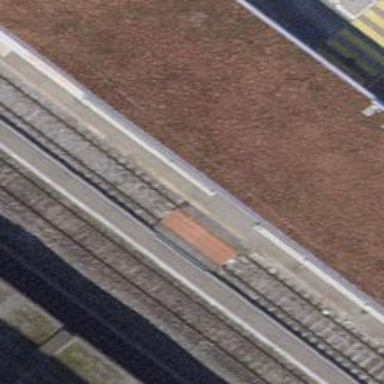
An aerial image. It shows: Steps made of paving stones.